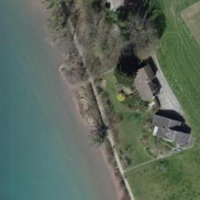
EUNIS habitat code: 52
Species observed at this site:
Cornus sanguinea
Fagus sylvatica